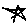
Label: star